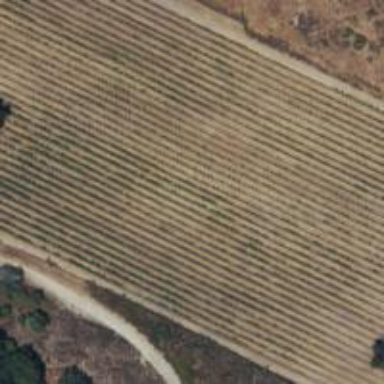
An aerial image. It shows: Vineyard with grape crops.